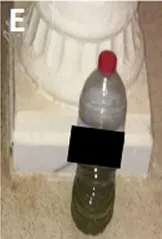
The adhesive tape used.
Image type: medical_photograph (other_medical_photograph)